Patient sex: M
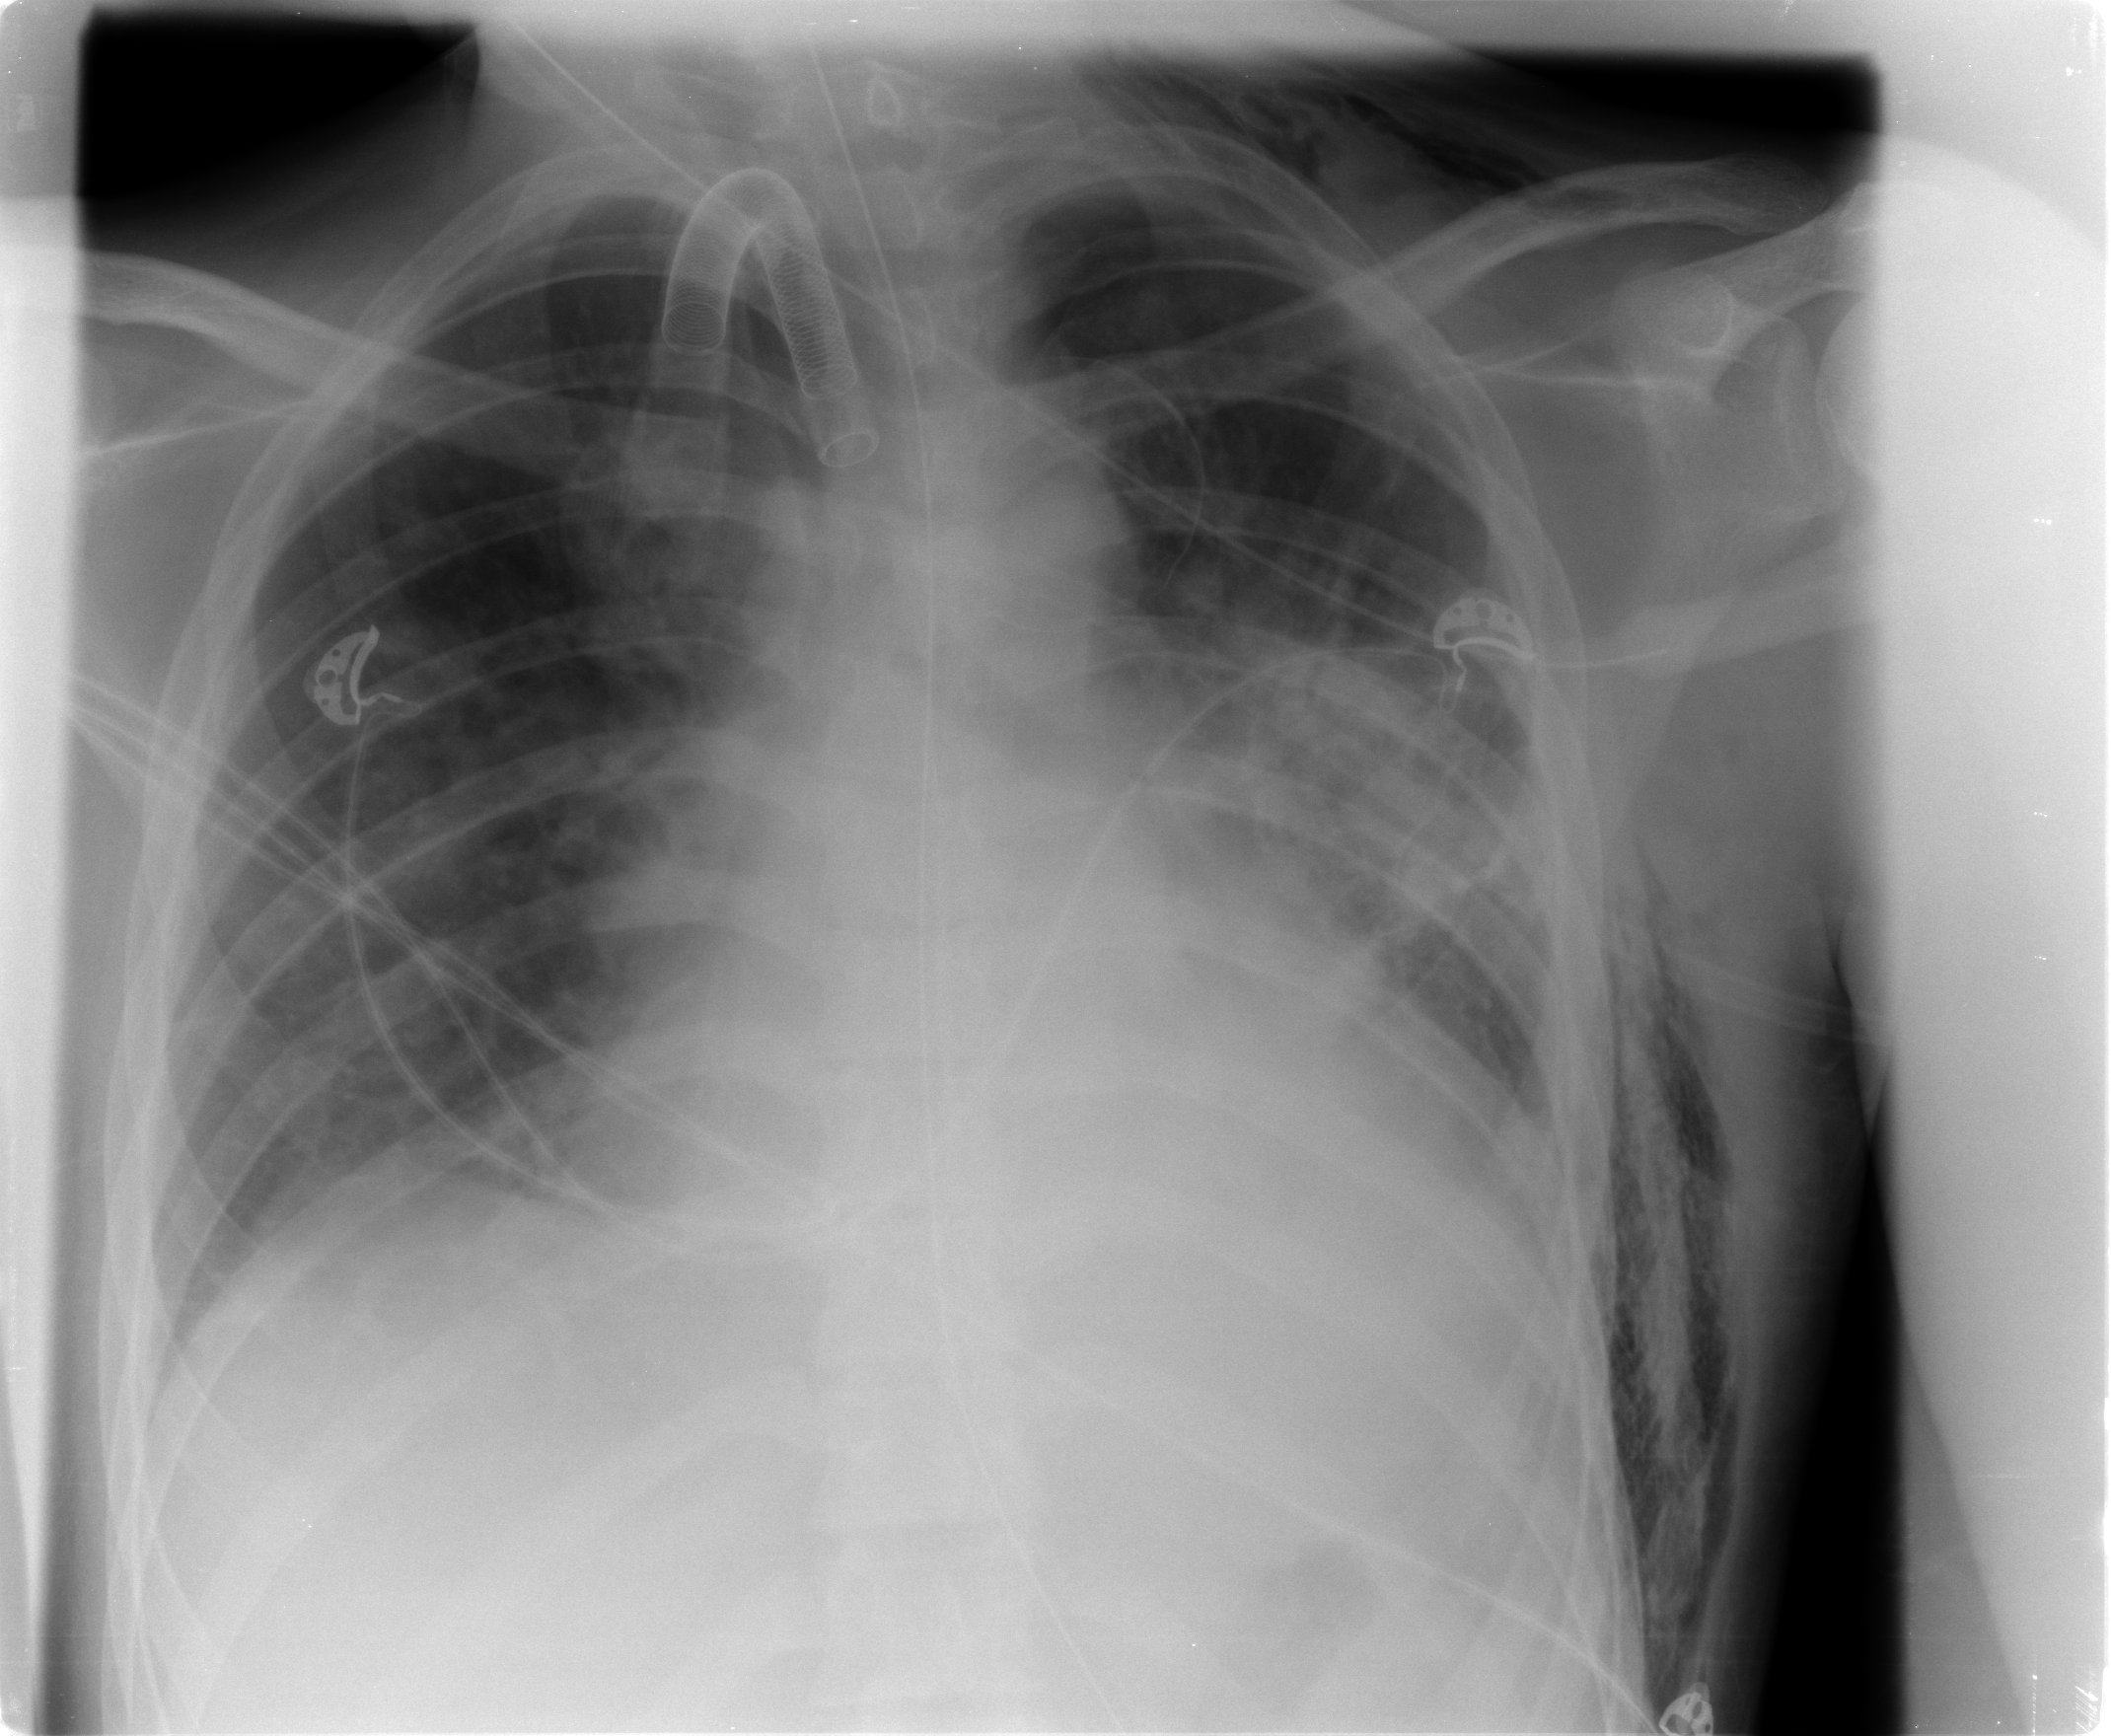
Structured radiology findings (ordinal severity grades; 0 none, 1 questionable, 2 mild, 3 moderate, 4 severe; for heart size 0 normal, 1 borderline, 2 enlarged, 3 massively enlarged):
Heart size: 2
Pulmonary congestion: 2
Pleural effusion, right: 2
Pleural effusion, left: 2
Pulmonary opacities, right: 0
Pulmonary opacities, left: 3
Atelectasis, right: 2
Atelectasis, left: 3